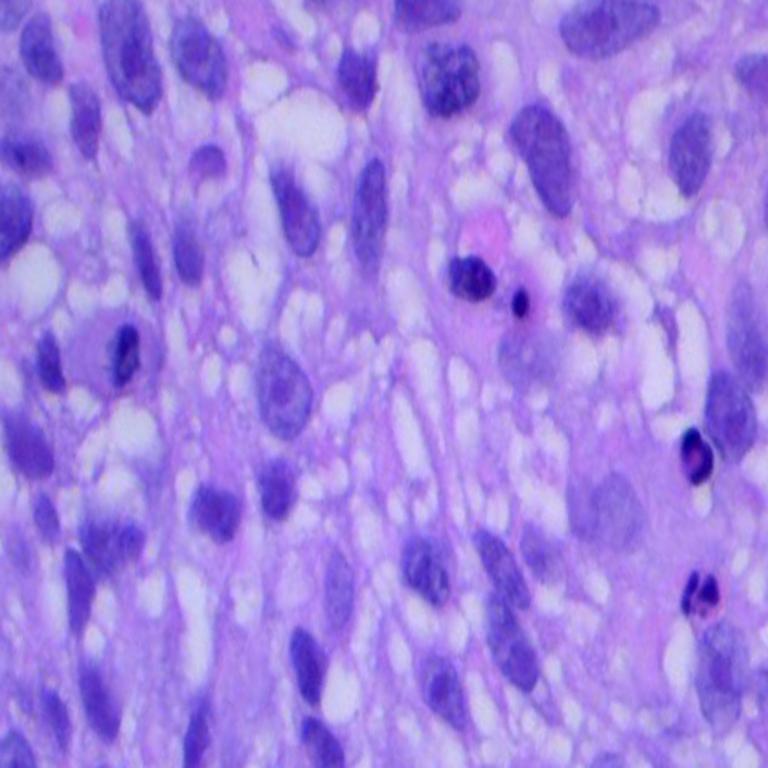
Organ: lung
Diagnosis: squamous carcinomas